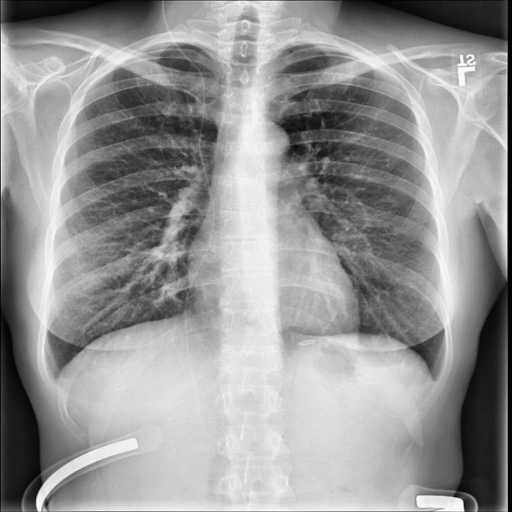
Finding: NORMAL